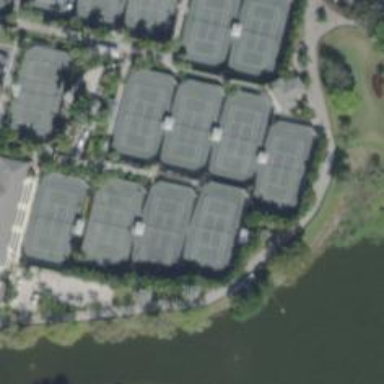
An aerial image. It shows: Tennis court on pitch designated for leisure land.